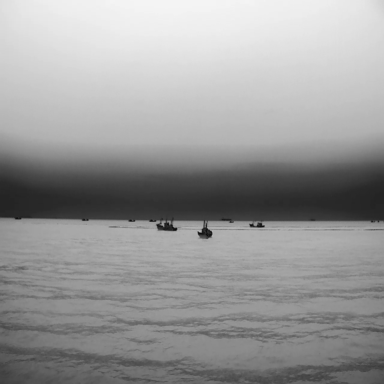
There are eight bulk_carriers in the infrared image.